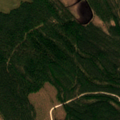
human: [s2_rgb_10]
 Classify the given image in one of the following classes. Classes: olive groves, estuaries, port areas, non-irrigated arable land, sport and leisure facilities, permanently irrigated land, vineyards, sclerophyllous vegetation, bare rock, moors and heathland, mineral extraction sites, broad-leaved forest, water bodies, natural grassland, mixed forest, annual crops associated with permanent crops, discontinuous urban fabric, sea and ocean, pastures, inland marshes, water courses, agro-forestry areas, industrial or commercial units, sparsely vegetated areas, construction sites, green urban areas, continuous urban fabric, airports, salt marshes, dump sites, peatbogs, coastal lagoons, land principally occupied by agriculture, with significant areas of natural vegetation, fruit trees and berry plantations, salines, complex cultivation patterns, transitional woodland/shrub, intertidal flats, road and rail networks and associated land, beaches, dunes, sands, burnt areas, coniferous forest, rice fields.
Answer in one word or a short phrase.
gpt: coniferous forest, transitional woodland/shrub